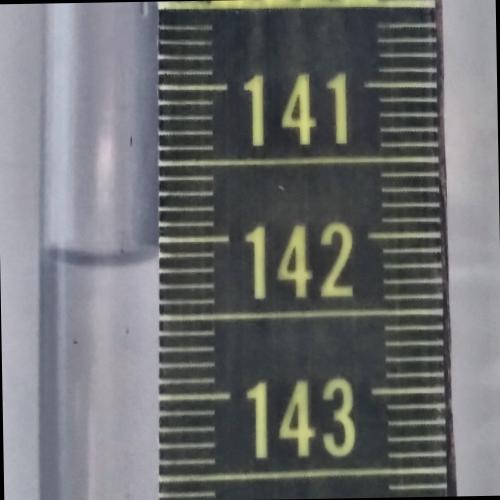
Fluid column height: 142.1 cm